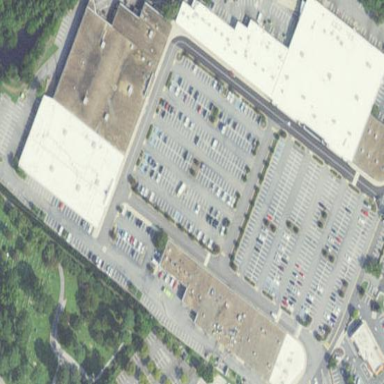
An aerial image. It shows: Retail area.